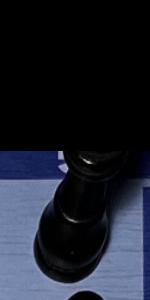
Label: King_Black